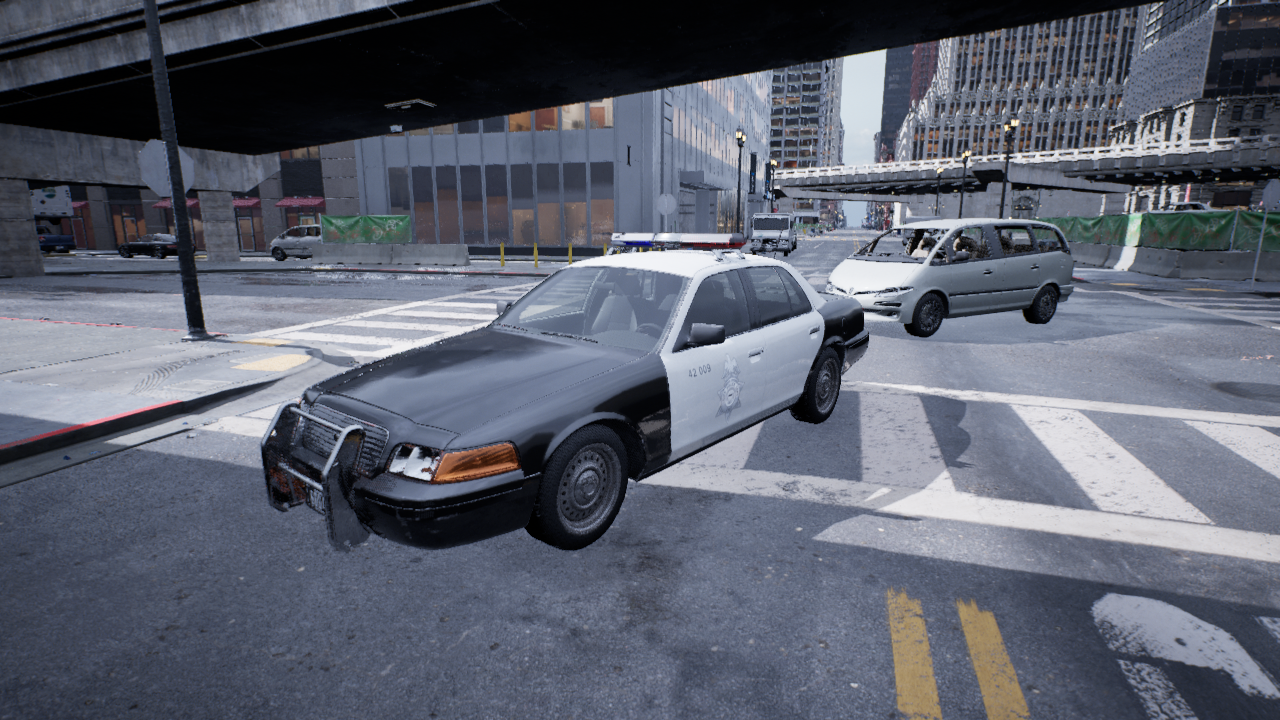
Venue: intersection
Lighting: overcast
Vehicle rig: sedan